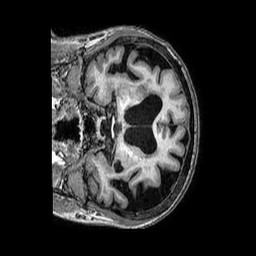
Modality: T1w
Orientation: coronal
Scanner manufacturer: philips
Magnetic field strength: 3 T
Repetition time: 0.00682 s
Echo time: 0.003132 s